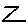
Label: zigzag